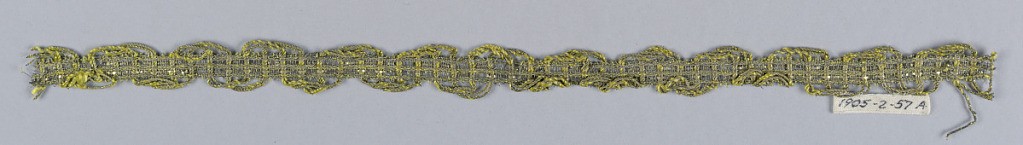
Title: Trimming
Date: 17th century
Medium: silk, metallic thread Technique: woven
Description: Design with loops on both edges formed by carrying down the heavy wefts. In yellow silk and metallic thread.